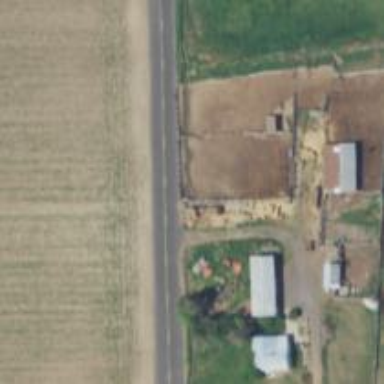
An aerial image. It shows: Farmyard area.